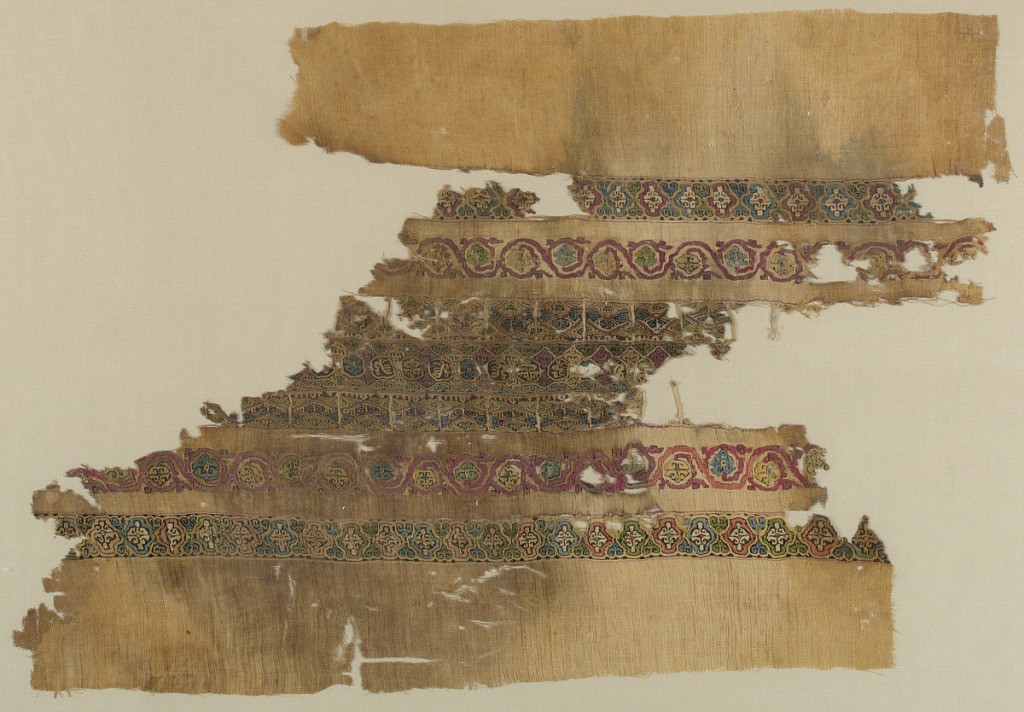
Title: Fragment
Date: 10th–12th century
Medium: linen, silk Technique: tapestry weave
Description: Fragment with horizontal bands of tapestry weave in silk of light red, green, yellow, blue, and darker red-violet. Seven horizontal bands form one repeat, each about one inch wide.